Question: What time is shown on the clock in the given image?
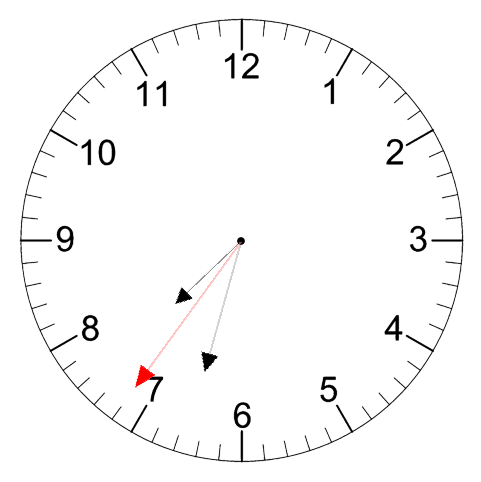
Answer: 07:32:36